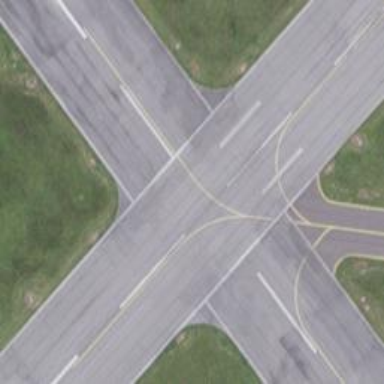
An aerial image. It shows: Image of taxiway at airport.